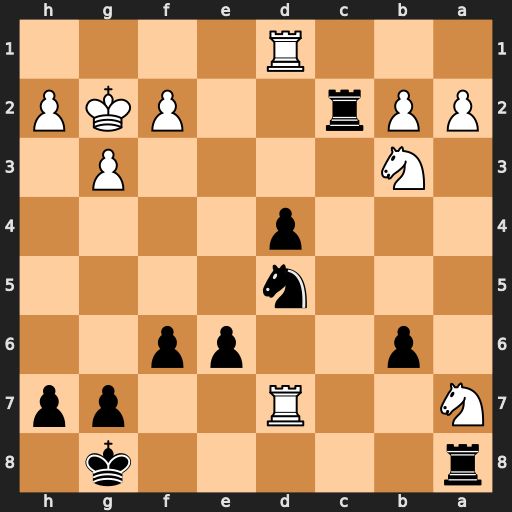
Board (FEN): r5k1/N2R2pp/1p2pp2/3n4/3p4/1N4P1/PPr2PKP/3R4
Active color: b
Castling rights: -
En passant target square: -
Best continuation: Ne3+ Kg1 Nxd1